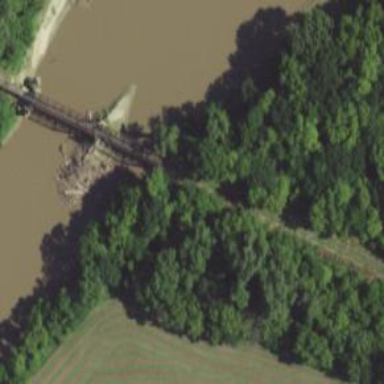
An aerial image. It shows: Preserved railway bridge.